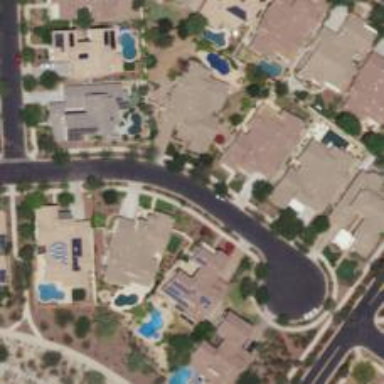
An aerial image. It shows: Residential road.